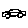
Label: car